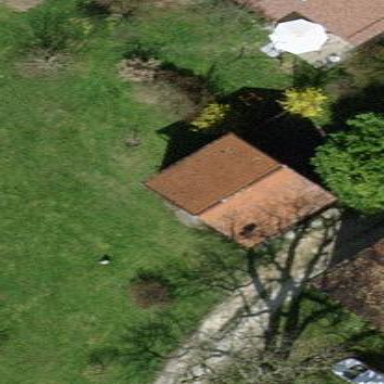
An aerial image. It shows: Simple and straightforward house.